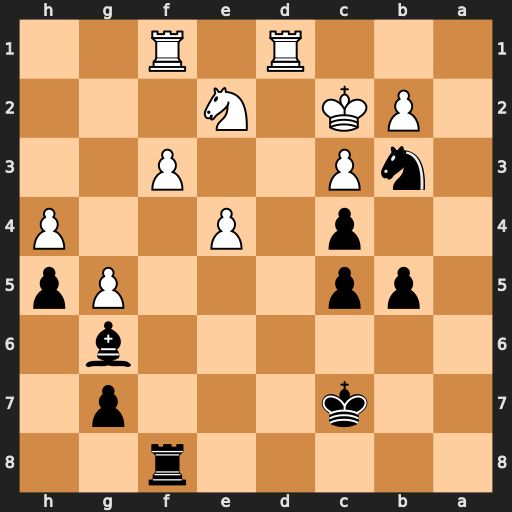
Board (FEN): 5r2/2k3p1/6b1/1pp3Pp/2p1P2P/1nP2P2/1PK1N3/3R1R2
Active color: b
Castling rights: -
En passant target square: -
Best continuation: Rxf3 Rxf3 Bxe4+ Rfd3 cxd3+ Kxb3 dxe2 Re1 Bd3